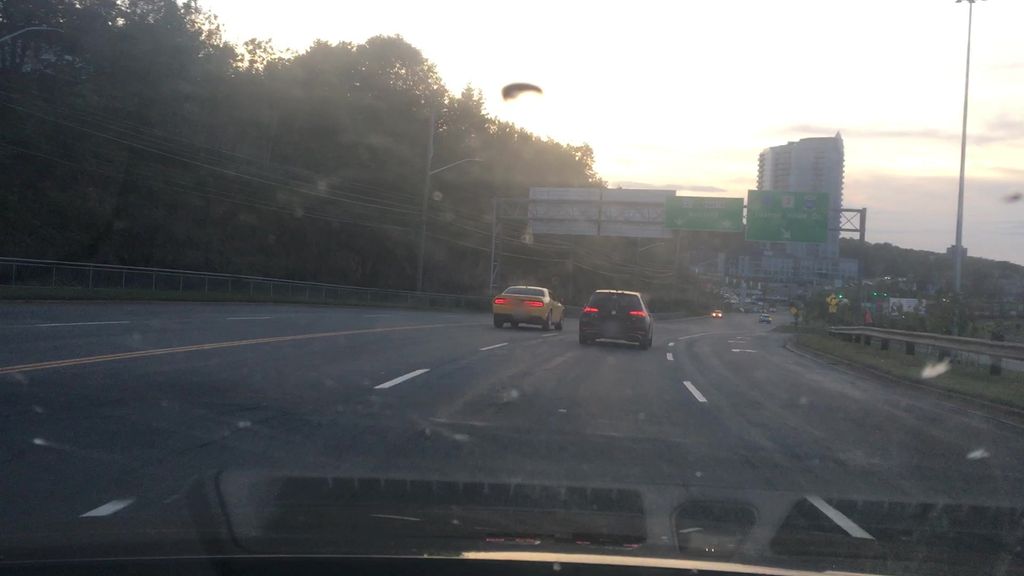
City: halifax